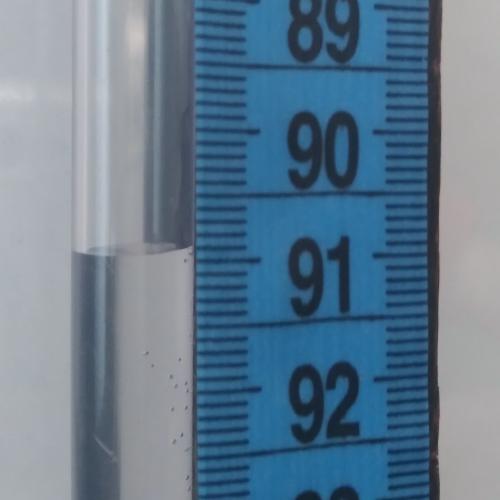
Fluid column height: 90.9 cm